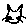
Label: cat